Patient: sex M, age 38
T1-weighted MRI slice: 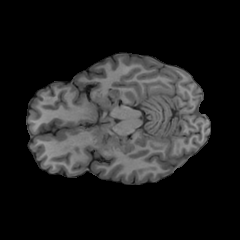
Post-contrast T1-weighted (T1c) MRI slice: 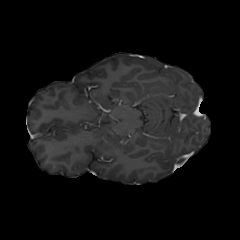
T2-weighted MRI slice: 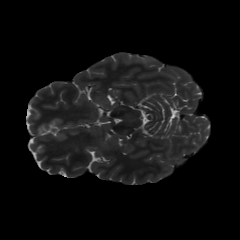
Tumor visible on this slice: no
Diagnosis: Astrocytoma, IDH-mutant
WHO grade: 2